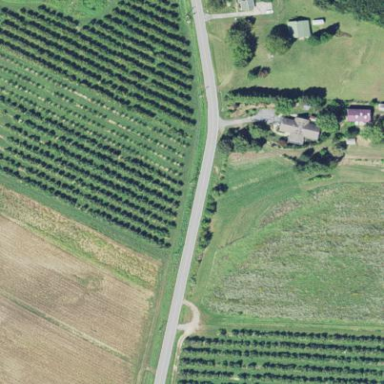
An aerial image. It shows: Orchard.